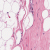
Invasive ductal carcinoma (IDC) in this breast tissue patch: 0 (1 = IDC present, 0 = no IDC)